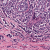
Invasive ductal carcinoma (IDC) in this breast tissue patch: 1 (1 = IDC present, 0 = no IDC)